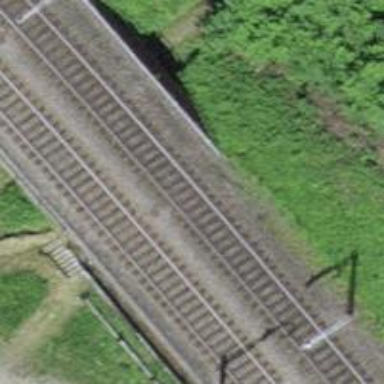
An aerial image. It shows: Single-track railway with electrified contact lines.